Question: Consider an interval of values '[x, y]' equally subdivided in 'n' samples in the following way:

'y' can be greater, equal or less than 'x'.
Now, we pick up a value 'z' between 'x' and 'y'.
what is the formula to compute the index 'i' of 'z' ? (if 'x = y', then the formula should return '0' or 'n-1') (I repeat: 'y' can be greater, equal or less than 'x'.)
For example: if 'x = - 5', 'y = -10' and 'n = 5', then for 'z = -7.5', 'i = 2' (if 'z = -7', 'i = 2' but if 'z = -8', 'i = 3').
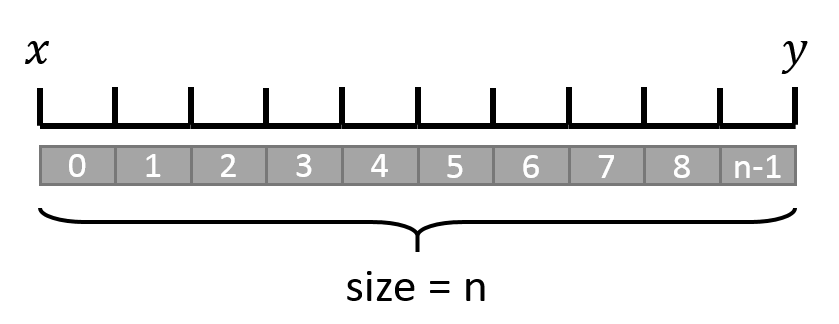
Answer: You can compute the length of the interval as:
'''
len = y - x
'''
Then you can compute the increase per a single element
'''
increase = len / n;
'''
And now you have 'i = (z - x) / increase'. In short you compute how much does the value increase per a single element and than you compute how many times this increase is needed to get from 'x' to 'z'.
EDIT: if you really require the solution in 'C++' take care to do all the calculations in double. Also please note the value of i should be an integer rounded down.